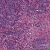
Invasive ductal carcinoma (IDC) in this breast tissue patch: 1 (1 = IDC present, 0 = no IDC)